Question: Here is my code
'''
javascript: (function() {
var canvas = document.getElementById("app-view").children[1];
var img = canvas.toDataURL("image/png");
window.open(img);
})();
'''
and <URL>" but it's not working for some reason and always gets stuck at the first element. A solution will be much appreciated, thanks in advance!

In the picture it always targets the first canvas in yellow but I need the one displayed in blue. You can test the code by saving the script as a bookmark in your browser.
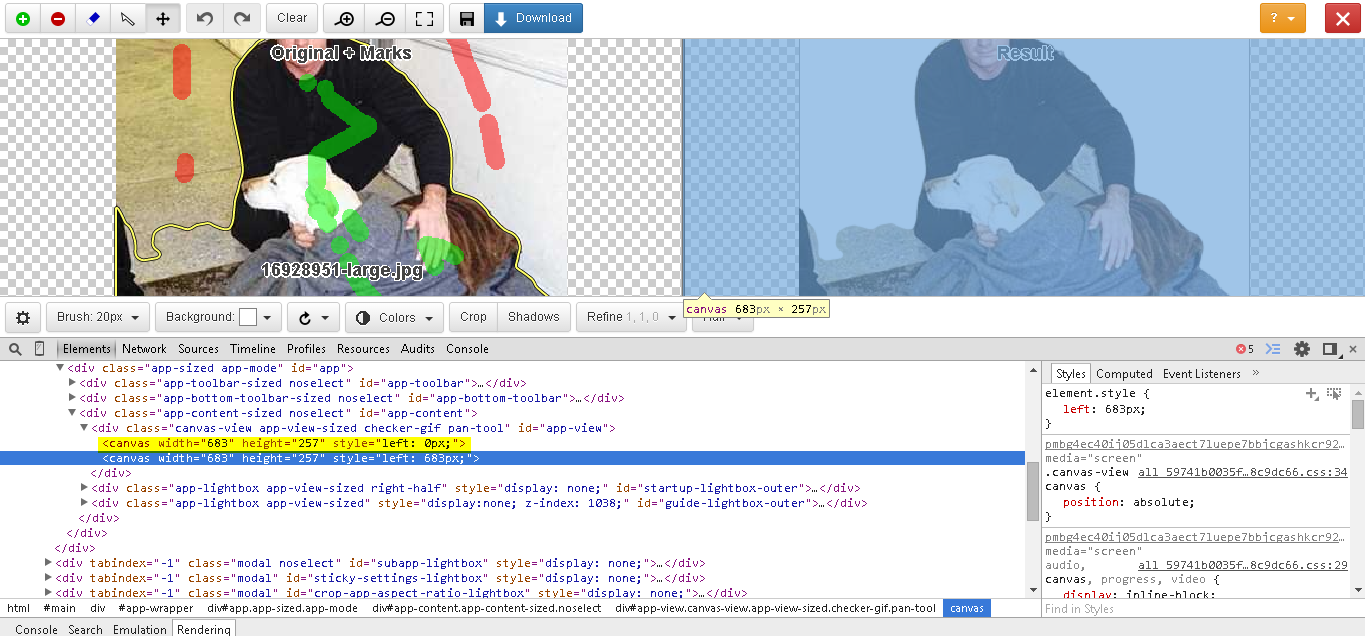
Answer: Haven't worked out why toDataURL gets the data of the left canvas, but if you wanted to save the canvas, you can isolate it with
'''
var can = document.getElementById("app-view").children[1];
jQuery("body > *").remove();
jQuery("body").append(can) ;
'''
and then now you can right click and save the canvas